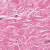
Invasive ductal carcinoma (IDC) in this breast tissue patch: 0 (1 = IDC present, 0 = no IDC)